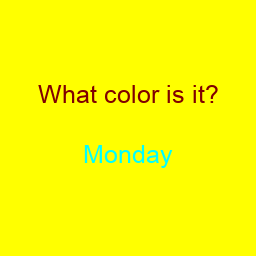
Color: cyan
Background color: yellow
Question text color: maroon